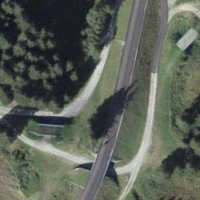
EUNIS habitat code: 32
Species observed at this site:
Primula hirsuta
Cyaniris semiargus